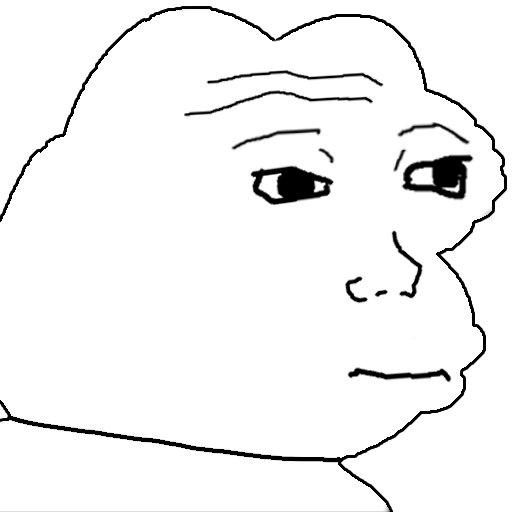
Label: 5_Pepe